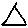
Label: triangle